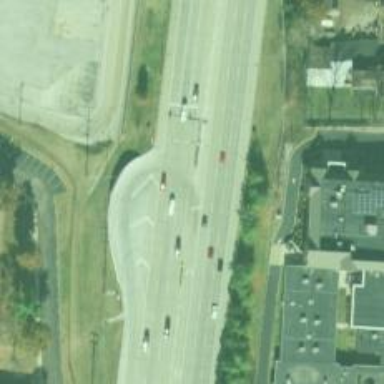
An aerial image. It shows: Trunk link highway.